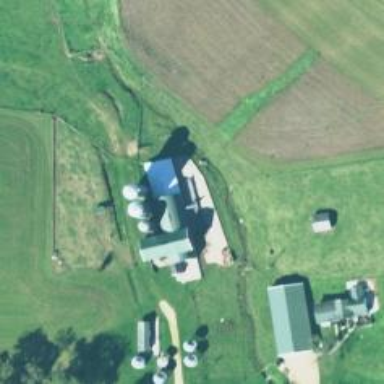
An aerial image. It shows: Silo.